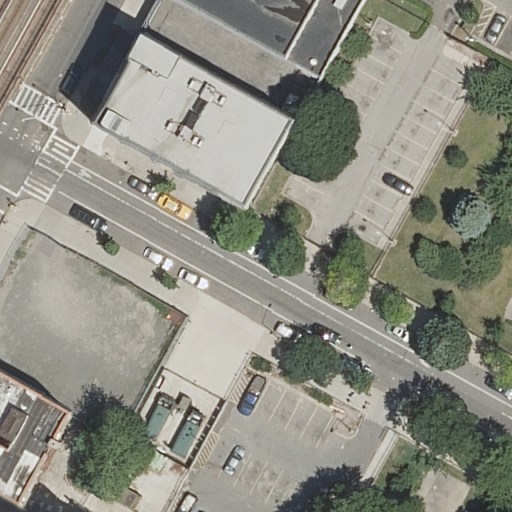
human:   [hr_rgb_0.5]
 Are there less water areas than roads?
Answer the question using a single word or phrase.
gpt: yes

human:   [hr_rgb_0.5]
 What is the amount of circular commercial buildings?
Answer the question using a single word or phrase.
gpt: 0

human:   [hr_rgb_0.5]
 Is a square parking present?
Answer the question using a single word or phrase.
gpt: no

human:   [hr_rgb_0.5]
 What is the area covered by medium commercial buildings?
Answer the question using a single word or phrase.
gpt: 0m2

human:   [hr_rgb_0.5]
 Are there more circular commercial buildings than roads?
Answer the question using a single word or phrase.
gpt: no

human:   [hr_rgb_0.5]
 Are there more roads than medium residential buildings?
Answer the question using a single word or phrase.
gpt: yes

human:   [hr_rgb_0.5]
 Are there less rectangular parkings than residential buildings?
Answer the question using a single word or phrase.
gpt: yes

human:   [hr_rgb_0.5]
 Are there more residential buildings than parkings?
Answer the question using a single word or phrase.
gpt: yes

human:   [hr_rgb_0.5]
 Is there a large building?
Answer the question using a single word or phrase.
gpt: yes

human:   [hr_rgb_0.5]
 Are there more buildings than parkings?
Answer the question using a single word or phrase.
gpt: yes

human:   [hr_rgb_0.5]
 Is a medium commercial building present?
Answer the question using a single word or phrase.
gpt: no

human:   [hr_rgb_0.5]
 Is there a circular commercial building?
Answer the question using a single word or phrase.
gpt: no

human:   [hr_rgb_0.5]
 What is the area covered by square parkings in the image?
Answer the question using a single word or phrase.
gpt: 0m2

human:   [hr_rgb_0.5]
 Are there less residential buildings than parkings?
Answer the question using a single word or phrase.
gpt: no

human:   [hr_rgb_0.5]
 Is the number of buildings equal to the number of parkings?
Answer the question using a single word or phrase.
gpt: no

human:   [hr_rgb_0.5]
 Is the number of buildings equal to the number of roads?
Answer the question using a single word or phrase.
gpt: no

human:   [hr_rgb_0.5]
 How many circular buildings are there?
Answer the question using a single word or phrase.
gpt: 0

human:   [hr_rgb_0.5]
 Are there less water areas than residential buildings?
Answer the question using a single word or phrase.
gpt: yes

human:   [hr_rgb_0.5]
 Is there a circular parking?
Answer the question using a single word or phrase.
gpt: no

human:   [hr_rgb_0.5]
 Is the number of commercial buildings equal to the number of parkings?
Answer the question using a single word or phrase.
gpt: no

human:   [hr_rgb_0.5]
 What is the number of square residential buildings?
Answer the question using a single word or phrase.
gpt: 0

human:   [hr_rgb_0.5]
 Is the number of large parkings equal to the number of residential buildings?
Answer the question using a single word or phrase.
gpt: no

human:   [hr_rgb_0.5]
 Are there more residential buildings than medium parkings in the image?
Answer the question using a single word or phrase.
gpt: yes

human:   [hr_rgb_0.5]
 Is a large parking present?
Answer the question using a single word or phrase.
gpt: no

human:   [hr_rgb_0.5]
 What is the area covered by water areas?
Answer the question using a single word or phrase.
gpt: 0m2

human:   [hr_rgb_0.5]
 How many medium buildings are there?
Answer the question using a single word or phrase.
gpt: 2

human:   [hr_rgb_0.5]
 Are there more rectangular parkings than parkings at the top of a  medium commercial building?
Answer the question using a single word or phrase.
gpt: yes

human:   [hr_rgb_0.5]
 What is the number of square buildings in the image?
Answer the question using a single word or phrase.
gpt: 0

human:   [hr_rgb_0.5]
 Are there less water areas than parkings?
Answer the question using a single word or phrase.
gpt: yes

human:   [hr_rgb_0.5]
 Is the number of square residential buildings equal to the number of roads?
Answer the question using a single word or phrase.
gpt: no

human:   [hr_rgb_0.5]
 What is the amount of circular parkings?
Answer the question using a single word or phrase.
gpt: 0

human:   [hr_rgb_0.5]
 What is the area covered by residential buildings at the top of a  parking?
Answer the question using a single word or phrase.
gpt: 2526m2

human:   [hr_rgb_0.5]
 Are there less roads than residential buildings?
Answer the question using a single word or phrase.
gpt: no

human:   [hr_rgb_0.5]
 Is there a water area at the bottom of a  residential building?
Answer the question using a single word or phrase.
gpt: no

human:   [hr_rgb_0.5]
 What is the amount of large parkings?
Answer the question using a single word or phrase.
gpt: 0

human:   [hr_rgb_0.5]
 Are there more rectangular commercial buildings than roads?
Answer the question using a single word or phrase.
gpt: no

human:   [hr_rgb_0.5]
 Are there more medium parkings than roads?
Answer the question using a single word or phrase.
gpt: no